Field crop: maize
Growth stage: 2
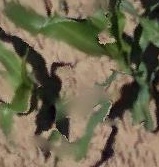
Species: maize